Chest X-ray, PA view. Patient: 11 years old, sex M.
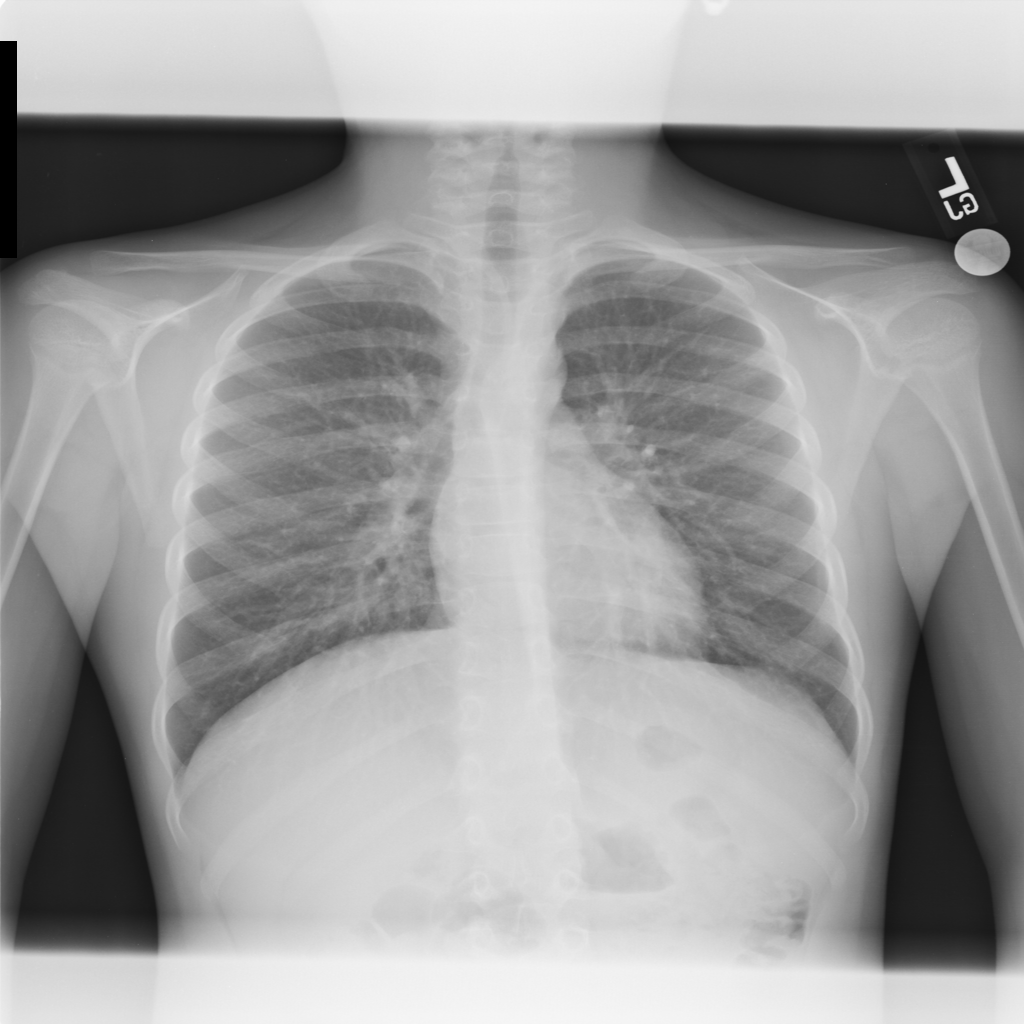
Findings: No Finding